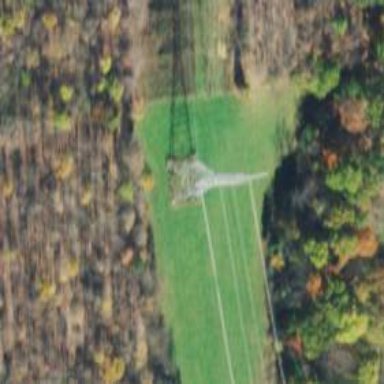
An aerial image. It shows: Lattice structure tower used for power distribution.